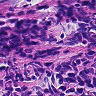
Metastatic tissue present: no